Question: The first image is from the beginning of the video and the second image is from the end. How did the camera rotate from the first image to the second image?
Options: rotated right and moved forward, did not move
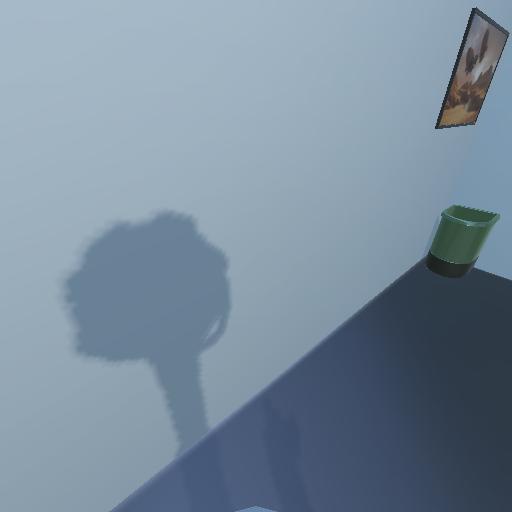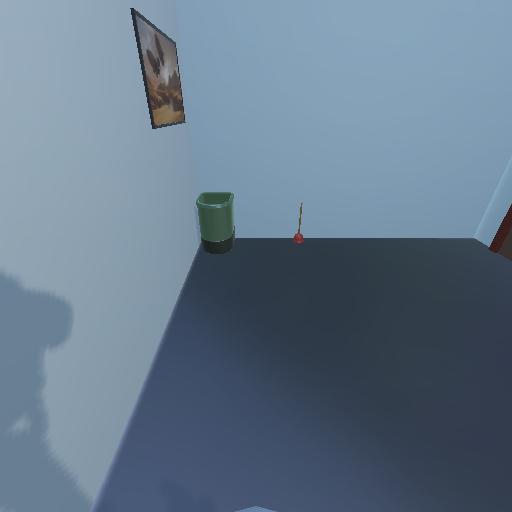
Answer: rotated right and moved forward